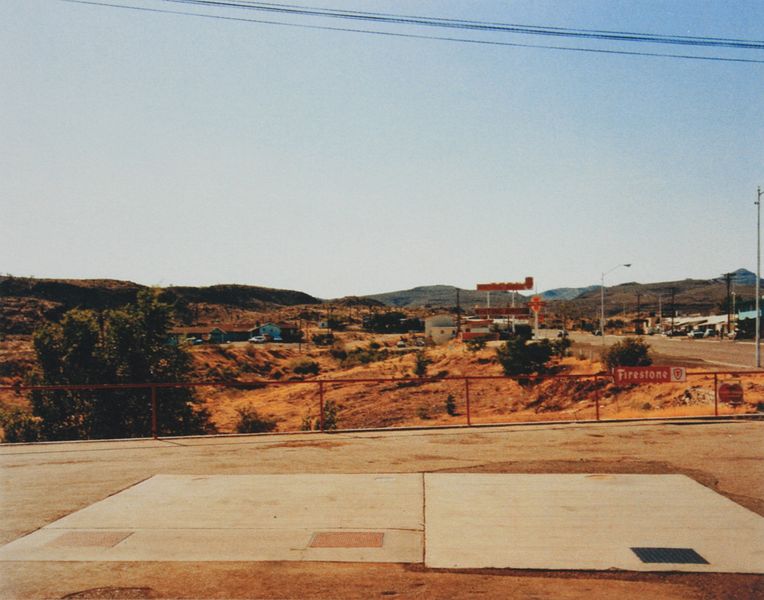
Titel: Kingman, Arizona
Künstler: Stephen Shore
Standort: Hannover
Institution: Niedersächsische Sparkassenstiftung
Schlagwörter: baum, berg, blau, blätter, himmel, laub, weiß, bäume, grün, landschaft, ocker, braun, grau, licht, orange, schwarz, strasse, rot, weg, zaun, beige, erde, busch, büsche, sonne, sträucher, boden, berge, gebirge, leere, amerika, platz, werbung, geländer, menschenleer, foto, fotografie, photographie, schild, beton, kabel, schilder, reklame, photo, farbfoto, usa, aufnahme, absperrung, ror, drähte, leitungen, stromleitungen, markierung, abtrennung, photogaphie, bogenlampe, tankstelle, highway, schilöder